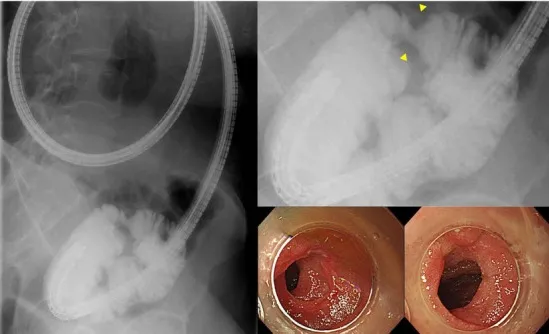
Balloon-assisted enteroscopy. A neoplastic lesion with stenosis and loss of villous structure is observed in the jejunum, approximately 70 cm from the ligament of Treitz (yellow arrowhead). The patency capsule shell and small bowel capsule endoscopy passed at the time of the examination.
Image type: endoscopy (gi_endoscopy)